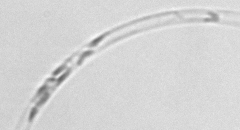
Label: Guinardia_striata